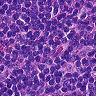
Metastatic tissue present: no